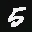
Label: 5